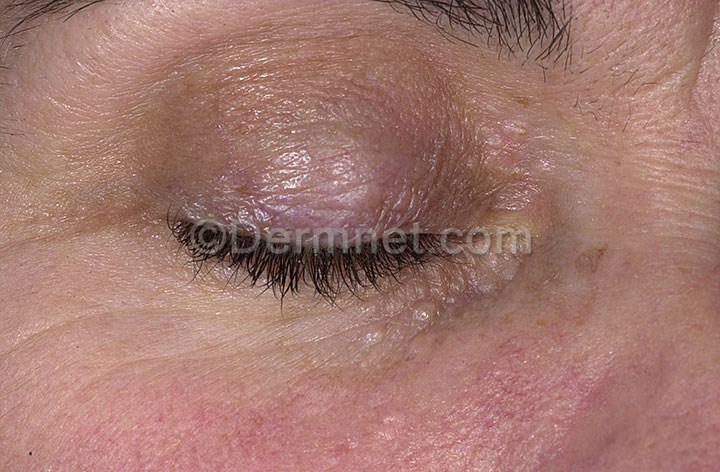
Disease: Seborrheic Keratoses and other Benign Tumors